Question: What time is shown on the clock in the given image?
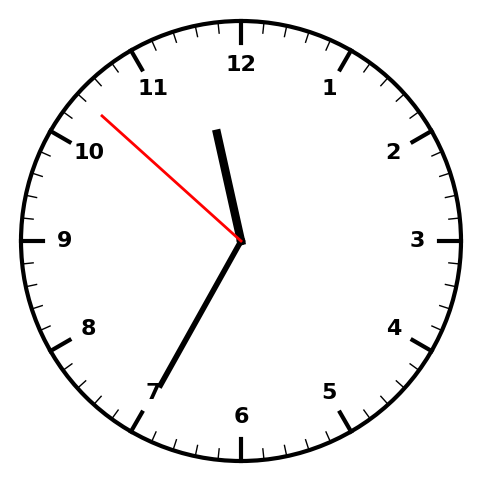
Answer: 11:34:52